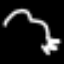
Label: frog